Aerial crown-view tile of a tropical tree (Barro Colorado Island, Panama), acquired 20250715:
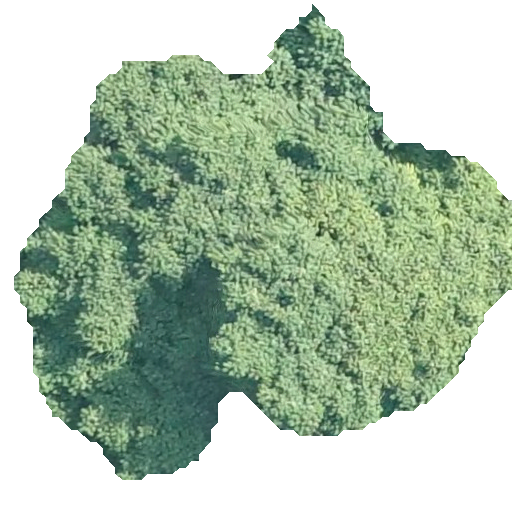
Species: Tachigali panamensis
GBIF accepted scientific name: Tachigali panamensis
Crown area: 225.532 m²